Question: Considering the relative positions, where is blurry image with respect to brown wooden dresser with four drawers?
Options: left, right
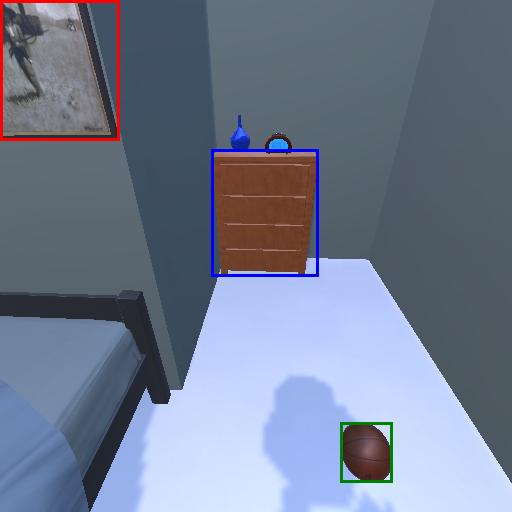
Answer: left